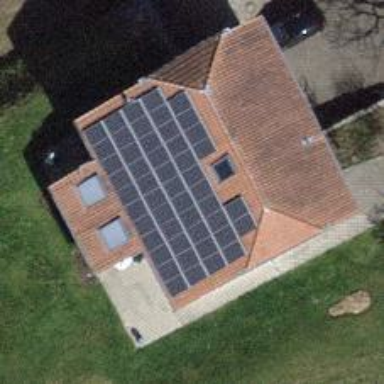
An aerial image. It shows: Solar photovoltaic panel generator.